Field crop: maize
Growth stage: 2
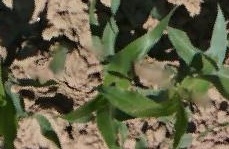
Species: maize